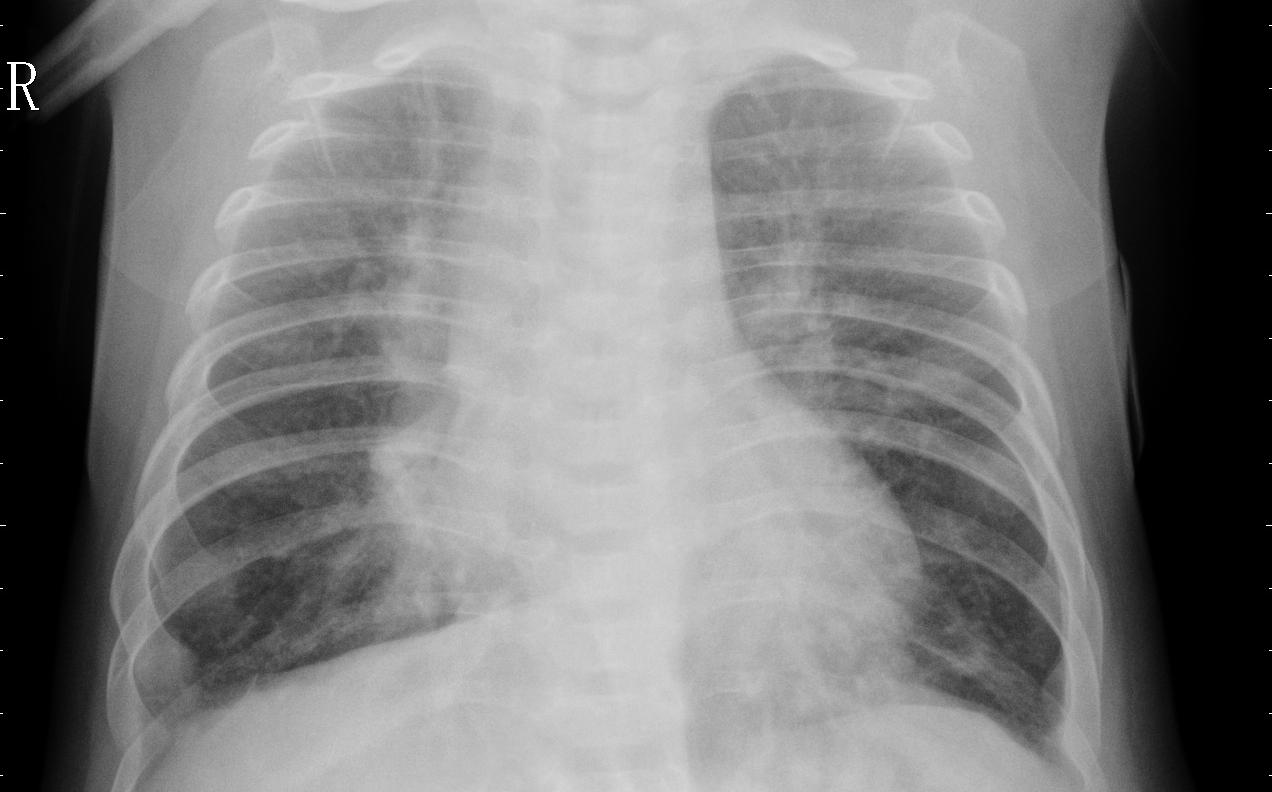
Diagnosis: PNEUMONIA